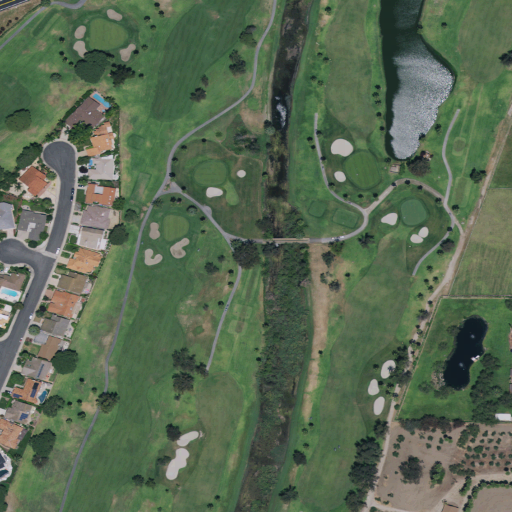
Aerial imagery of valley in California named Osuna Valley containing open development, low intensity development, medium intensity development, pasture, herbaceous wetlands, grassland, and open water